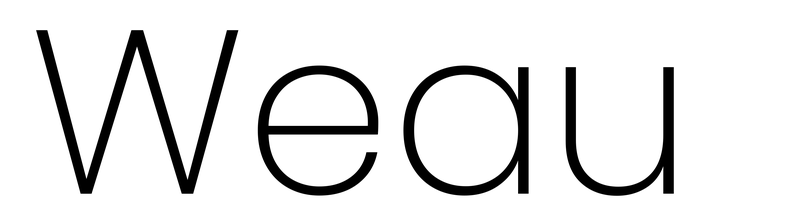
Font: Poppins-ExtraLight